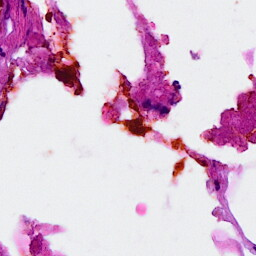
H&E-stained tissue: Breast